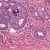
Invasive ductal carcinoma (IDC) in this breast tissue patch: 0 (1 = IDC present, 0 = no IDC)